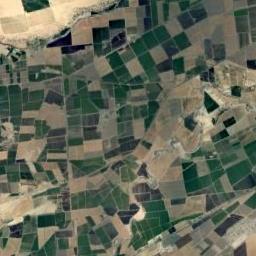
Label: rectangular_farmland